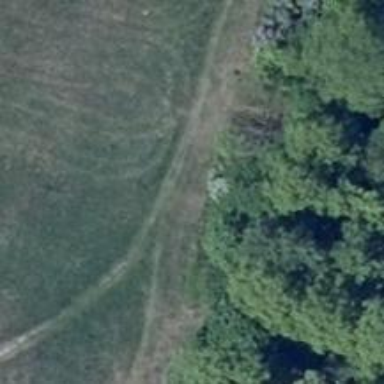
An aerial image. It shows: Grass track with Grade 4 tracktype.